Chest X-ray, PA view. Patient: 47 years old, sex F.
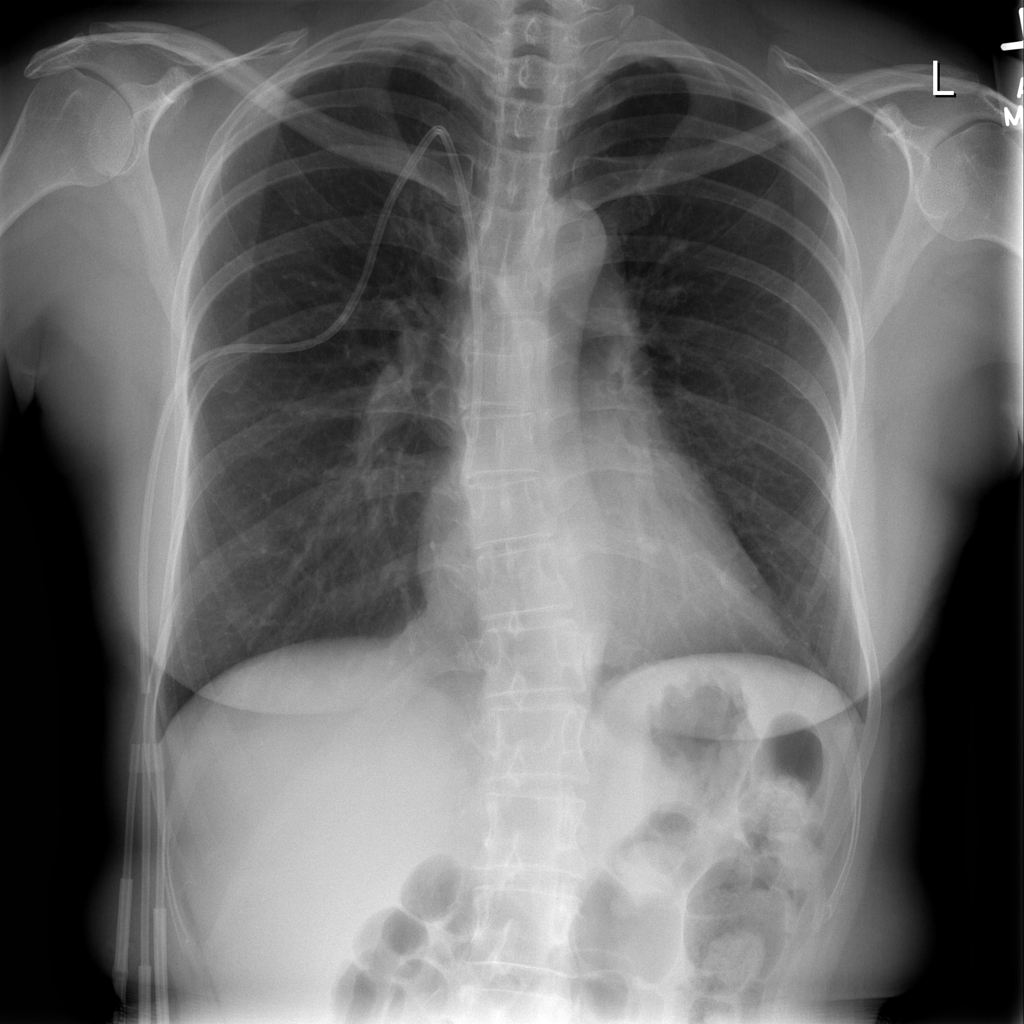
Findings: No Finding